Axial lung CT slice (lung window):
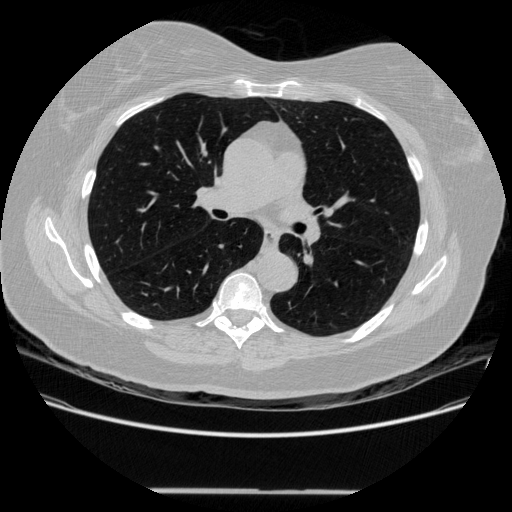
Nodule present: no